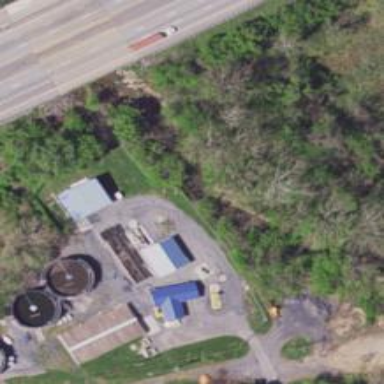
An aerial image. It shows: View of wastewater plant.